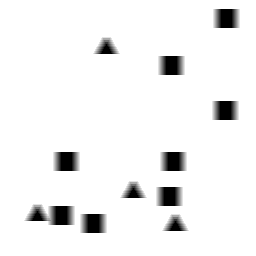
Squares: 8
Triangles: 4
Stars: 0
Total shapes: 12